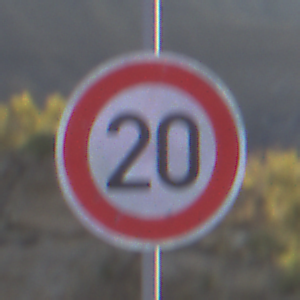
Verkehrszeichen: Geschwindigkeit20
Umgebung: Outdoor, Nature
Tageszeit: SunriseSunset
Wetter: PartlyCloudy
Licht: Natural
Jahreszeit: NotSpecified
Kontrast: HighContrast